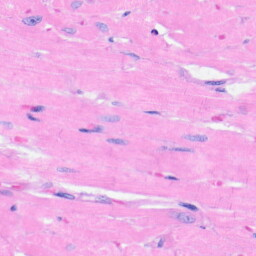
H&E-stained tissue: Heart